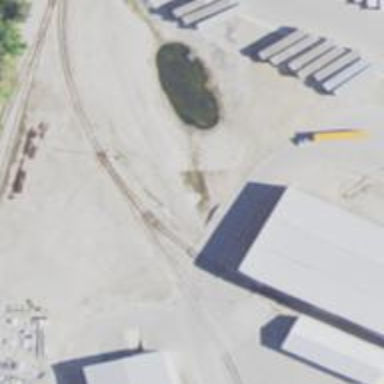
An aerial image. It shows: Railway spur service.